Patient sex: M
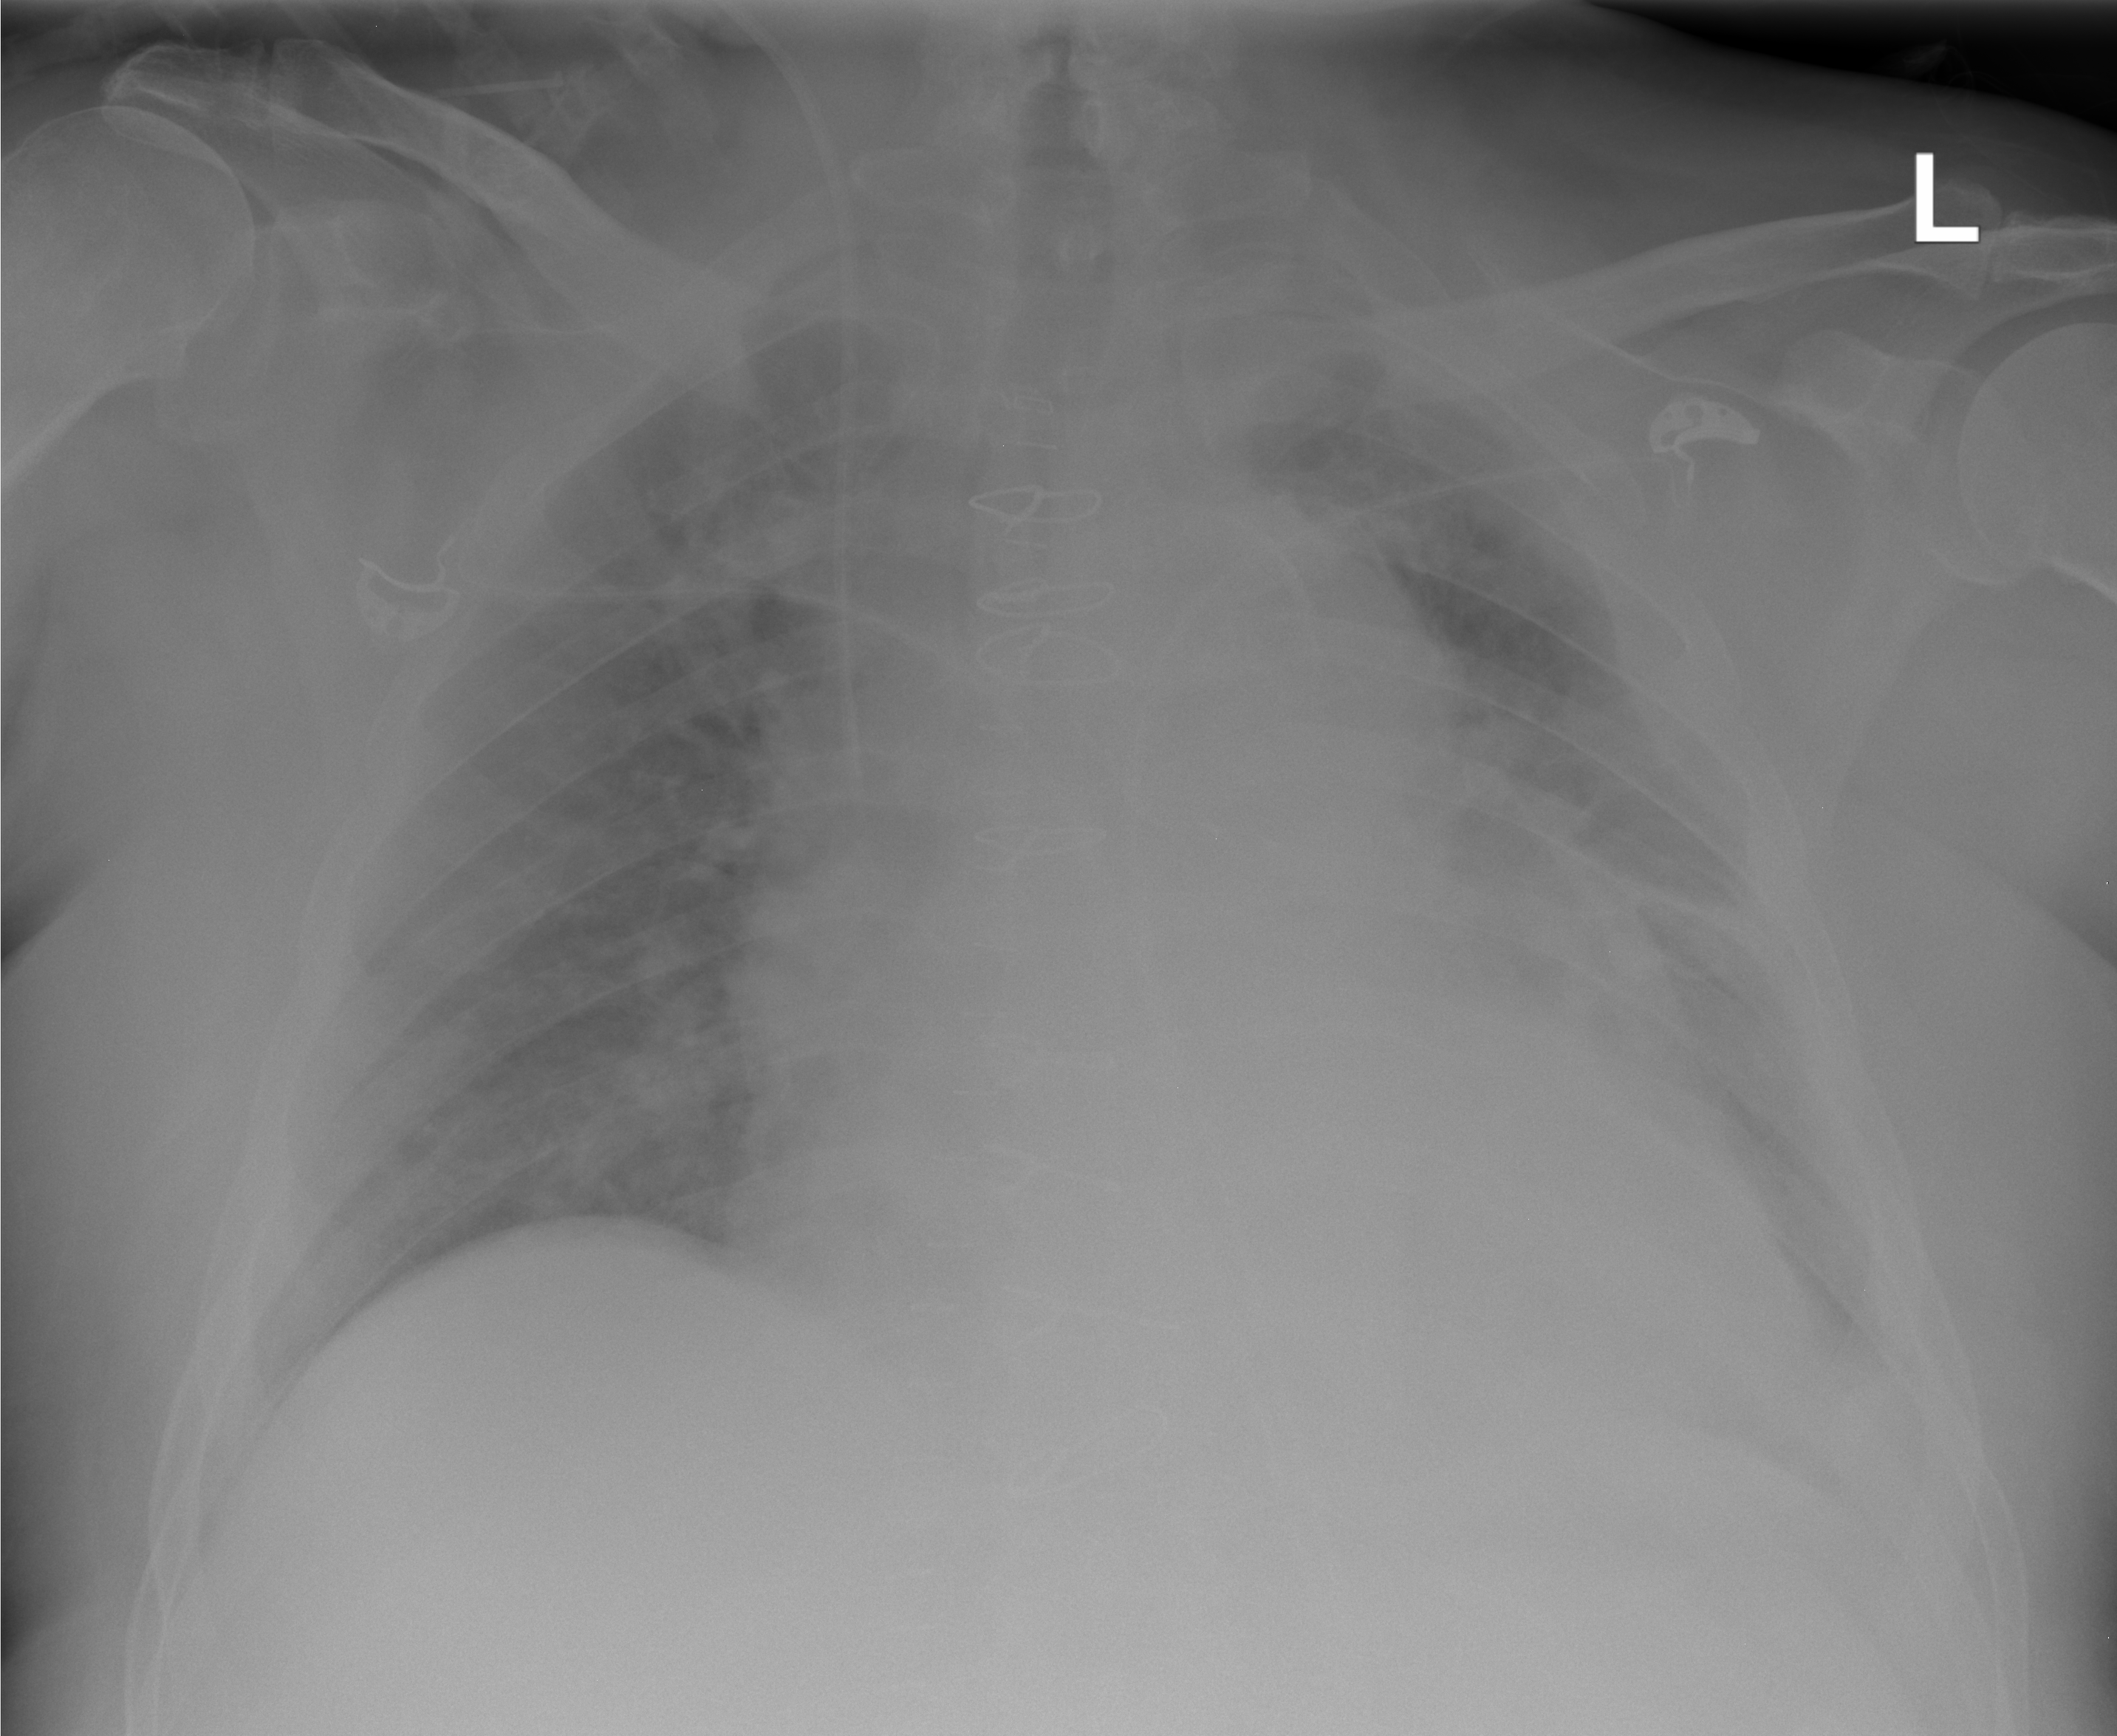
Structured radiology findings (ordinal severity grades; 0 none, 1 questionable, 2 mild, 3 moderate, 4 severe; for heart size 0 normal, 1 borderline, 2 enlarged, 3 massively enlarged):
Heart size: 2
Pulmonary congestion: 3
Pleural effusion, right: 2
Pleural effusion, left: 2
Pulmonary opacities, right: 2
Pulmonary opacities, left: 0
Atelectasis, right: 2
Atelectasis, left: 2